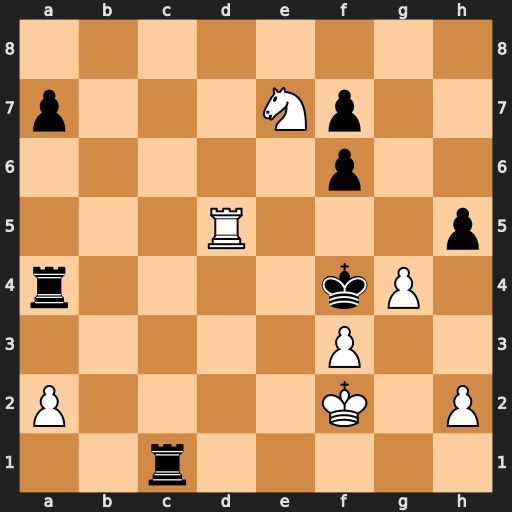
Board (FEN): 8/p3Np2/5p2/3R3p/r4kP1/5P2/P4K1P/2r5
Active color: w
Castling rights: -
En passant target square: -
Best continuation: Rf5#